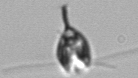
Label: Pyramimonas_longicauda